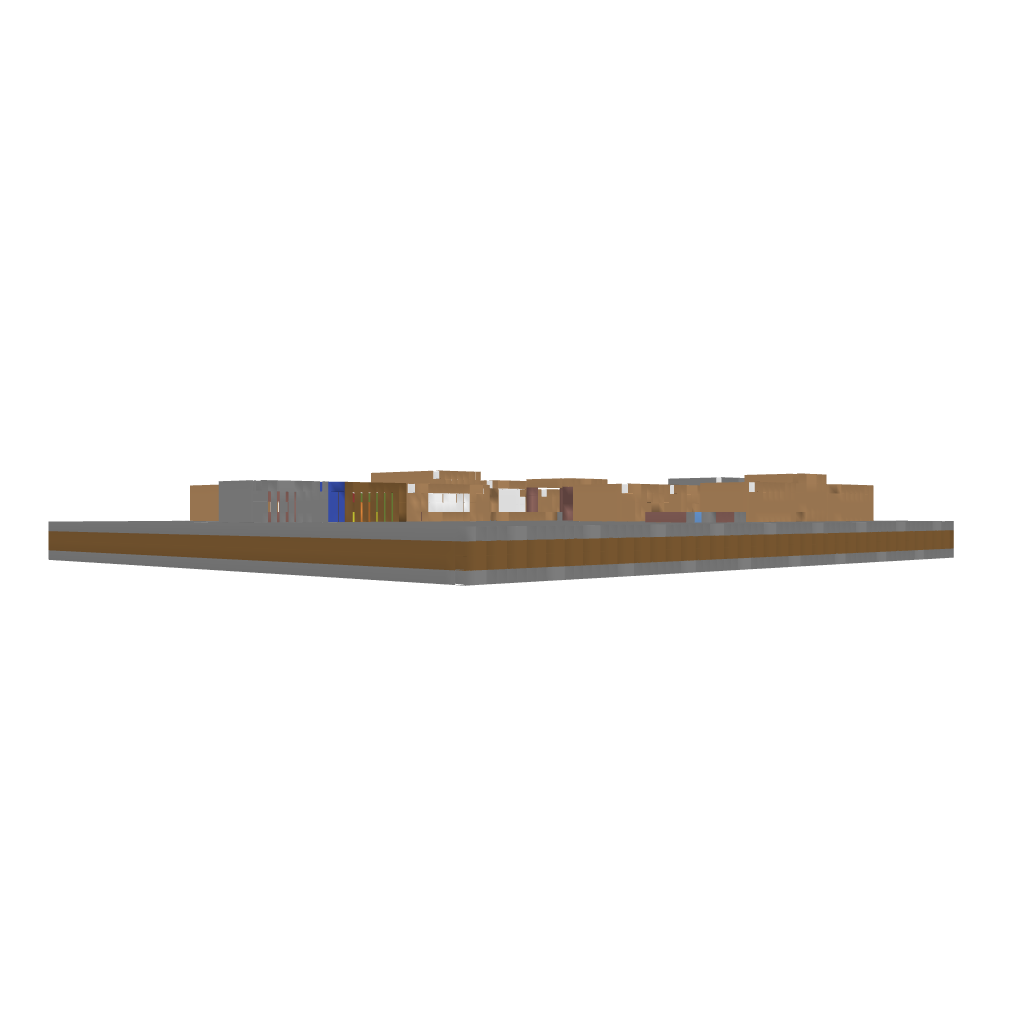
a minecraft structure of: A medium town 4 blocks of earth with houses without roof houses are 4 blocks high